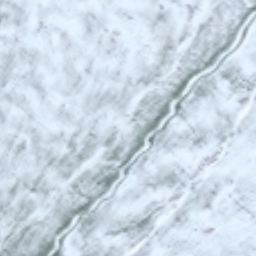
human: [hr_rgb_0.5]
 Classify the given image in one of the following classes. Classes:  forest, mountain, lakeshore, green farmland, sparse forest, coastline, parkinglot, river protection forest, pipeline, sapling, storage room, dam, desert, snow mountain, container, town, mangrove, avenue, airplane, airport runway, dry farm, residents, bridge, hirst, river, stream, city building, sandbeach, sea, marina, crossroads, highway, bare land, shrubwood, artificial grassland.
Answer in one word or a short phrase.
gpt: snow mountain